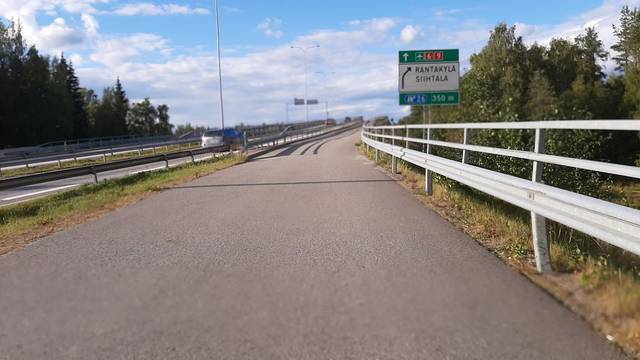
Region: Finland
Coordinates: 62.606, 29.793